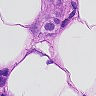
Metastatic tissue present: yes